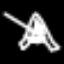
Label: The Eiffel Tower